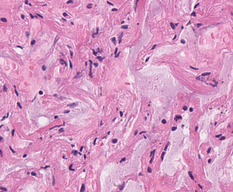
Tumor epithelial tissue: no
Tumor-associated stroma tissue: no
Normal tissue: yes